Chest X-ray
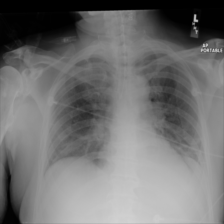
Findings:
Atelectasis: negative
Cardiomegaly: negative
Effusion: negative
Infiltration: negative
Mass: negative
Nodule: negative
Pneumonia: negative
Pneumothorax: negative
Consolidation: negative
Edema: negative
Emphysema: negative
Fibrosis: negative
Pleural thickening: negative
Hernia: negative